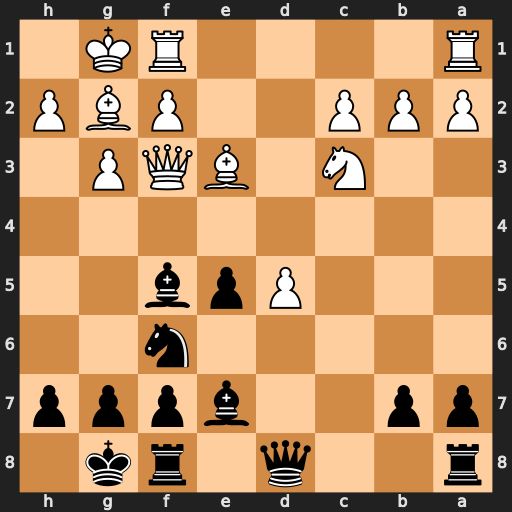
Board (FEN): r2q1rk1/pp2bppp/5n2/3Ppb2/8/2N1BQP1/PPP2PBP/R4RK1
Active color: b
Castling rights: -
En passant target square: -
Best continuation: Bg4 d6 Bxf3 dxe7 Qxe7